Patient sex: F
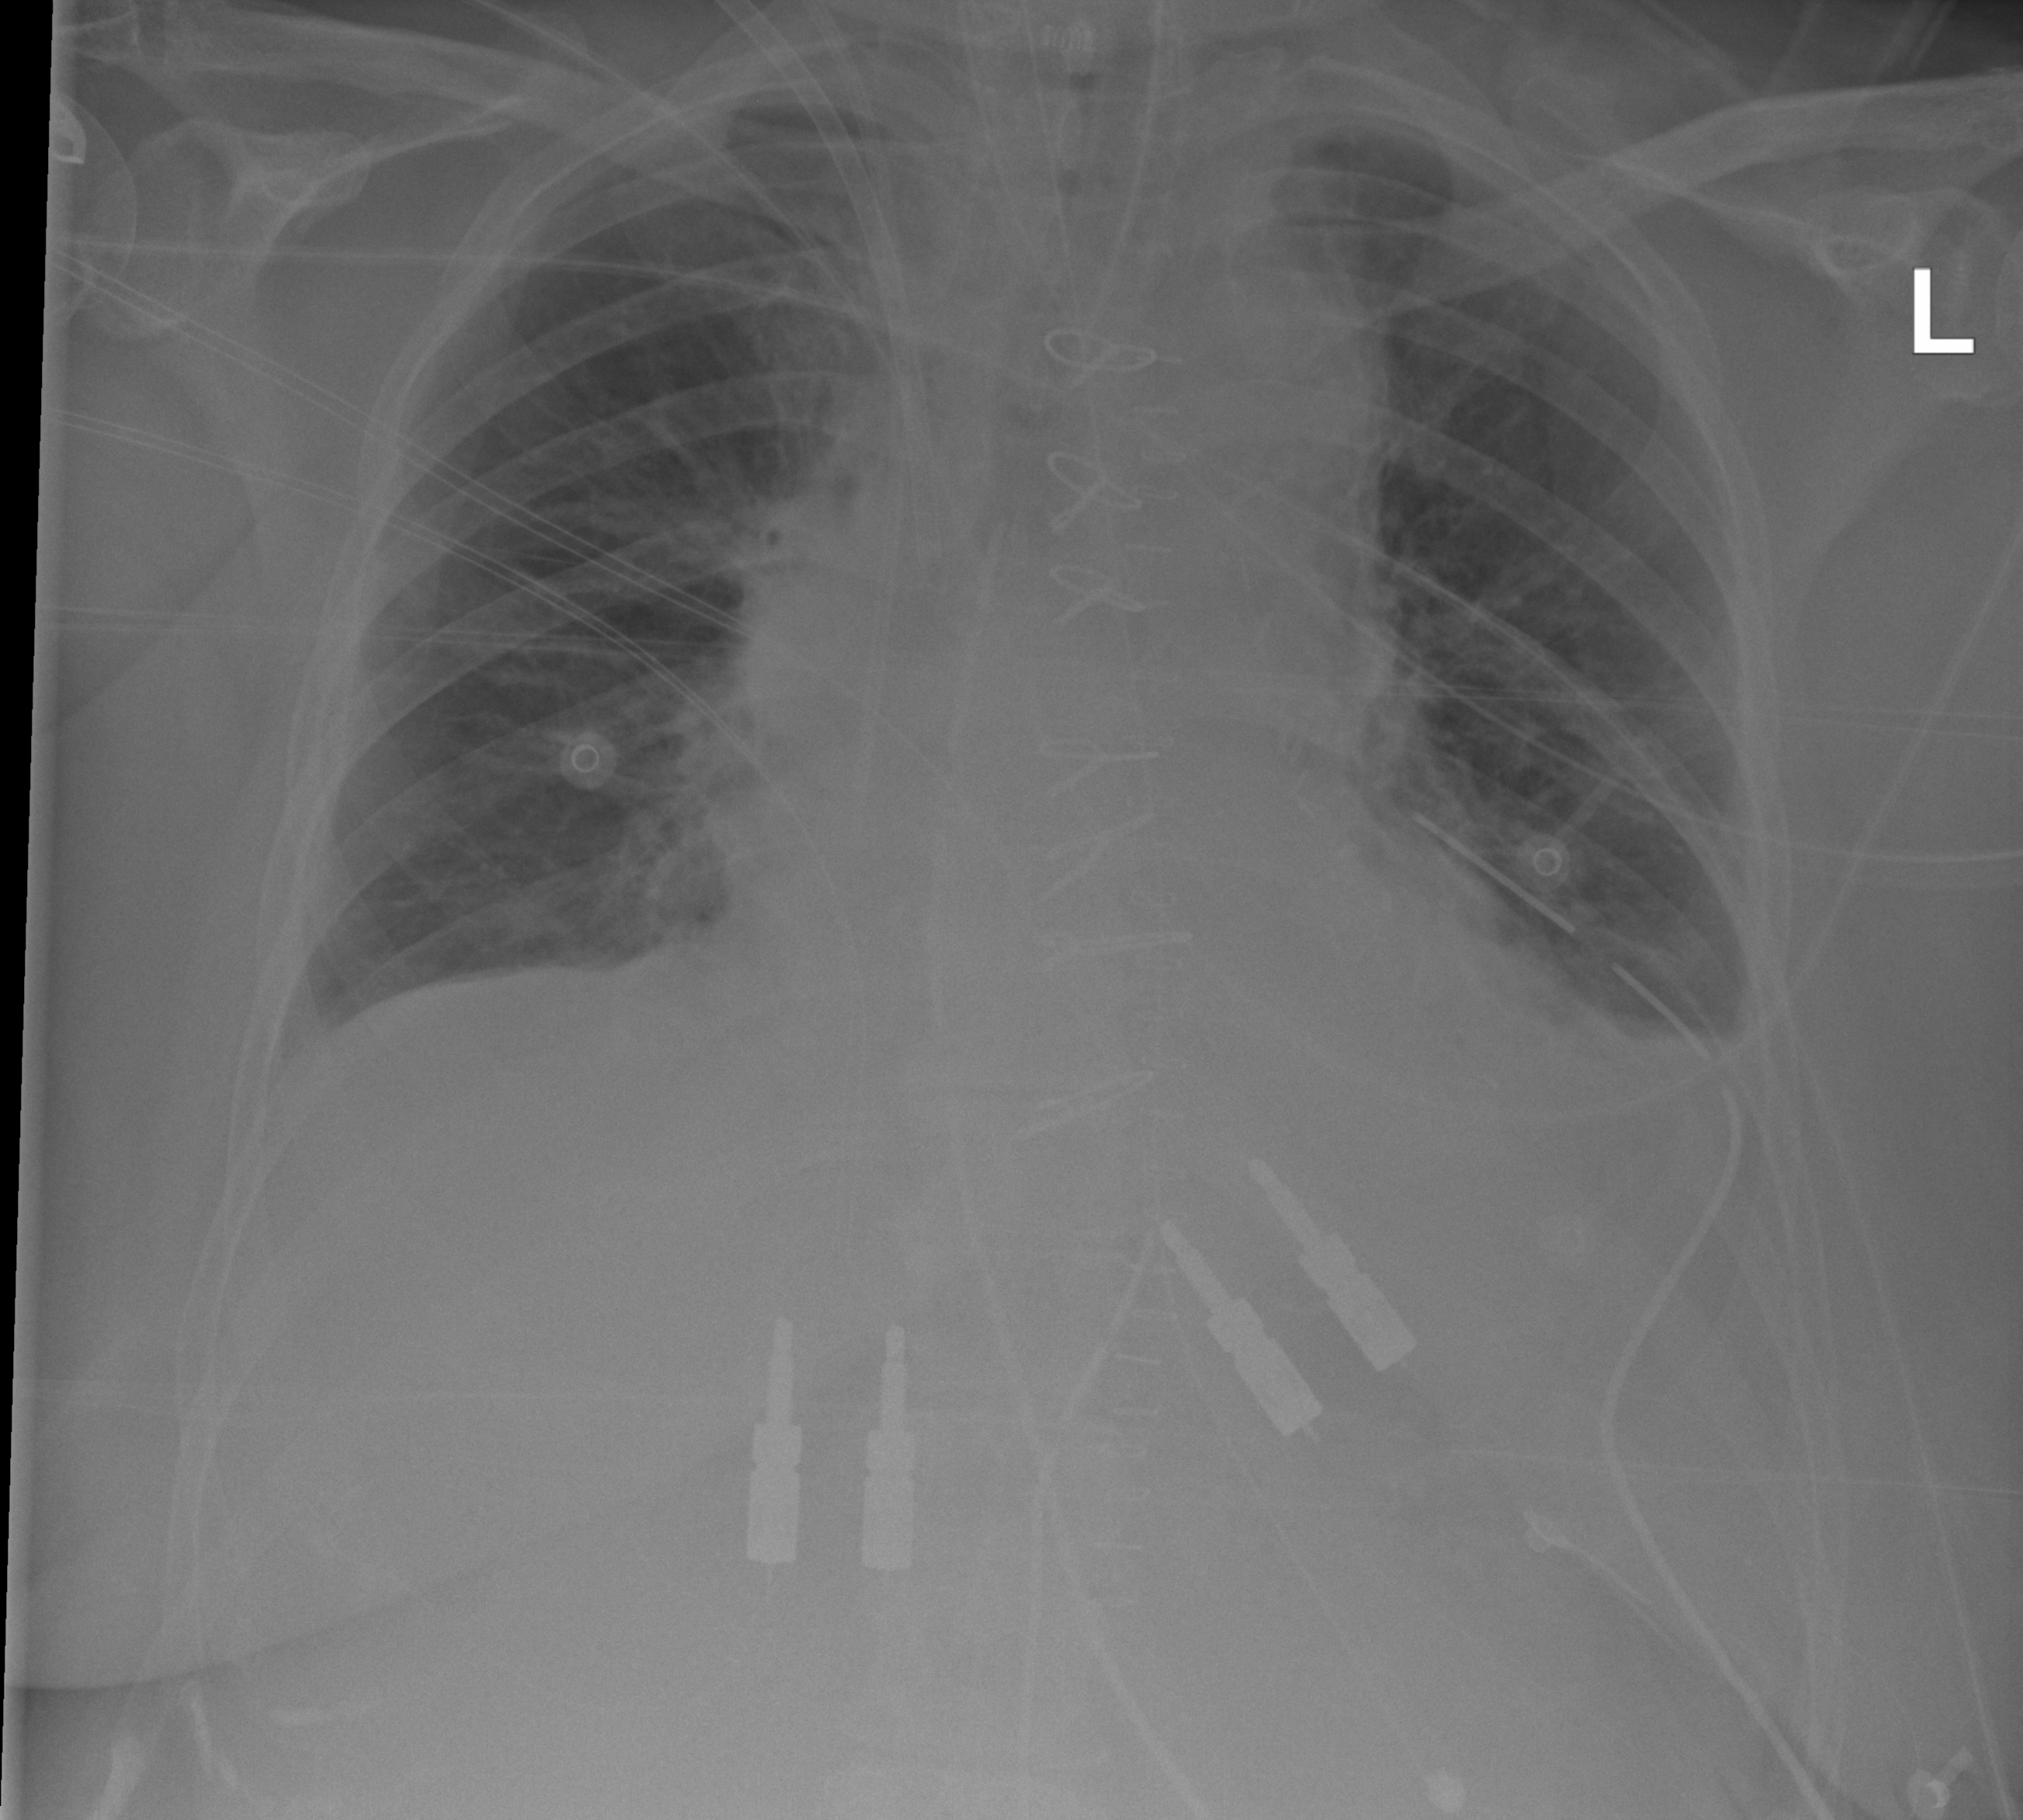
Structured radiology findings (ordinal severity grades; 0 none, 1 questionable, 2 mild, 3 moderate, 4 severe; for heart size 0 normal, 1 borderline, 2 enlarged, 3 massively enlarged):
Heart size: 0
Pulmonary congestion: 2
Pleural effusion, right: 0
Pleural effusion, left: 2
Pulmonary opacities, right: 0
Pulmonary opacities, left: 0
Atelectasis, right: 2
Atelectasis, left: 2